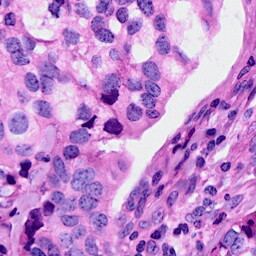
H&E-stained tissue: Breast